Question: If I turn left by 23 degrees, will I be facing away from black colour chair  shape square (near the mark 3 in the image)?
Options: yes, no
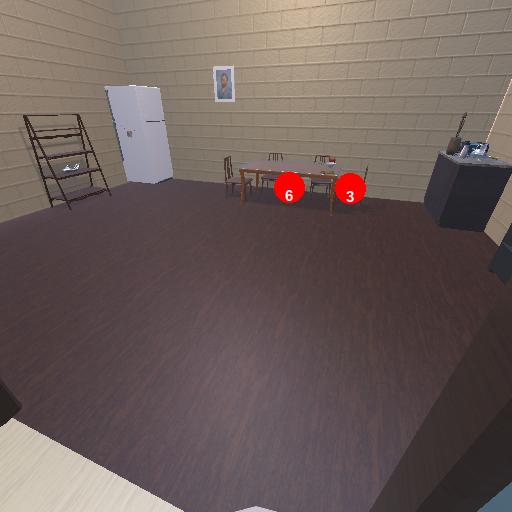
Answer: yes